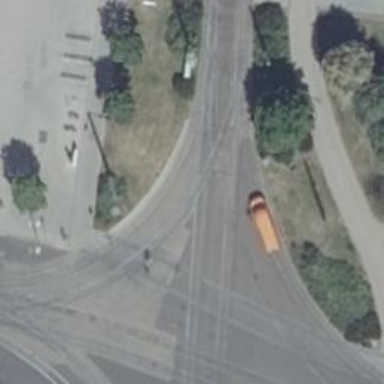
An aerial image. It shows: Tram railway with contact lines for electrification.